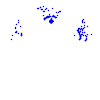
Particle: kaon